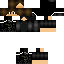
A male human skin with dark skin, wearing brown bald dressed in a blue hoodie and black pants, featuring a closed mouth.